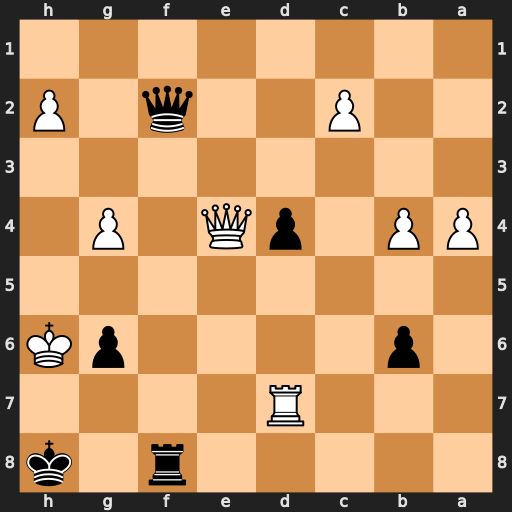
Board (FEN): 5r1k/3R4/1p4pK/8/PP1pQ1P1/8/2P2q1P/8
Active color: b
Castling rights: -
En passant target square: -
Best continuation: Qh4+ Kxg6 Rf6#